Question: In the following code I have a function which returns an image cropped to a centered circle of a certain radius. Then I perform fourier-tranformation of an image, and reverse fourier-transformation again, to restore the image, which works fine.
Then I have calculated, that a centered circle with radius of 43 of the energy spectrum (excluded here) will yield 99% of the energy of the original image. But when I try to apply my function "imgRadius" to the amplitude-spectrum (the fourier-transformed image), and then perform inverse-fourier-tranformation on that image, I get this weird upside-down overlap of the original image.
'''
def imgRadius(img, radius):
result = np.zeros(img.shape,np.float64)
centerX = (img.shape[0])/2
centerY = (img.shape[1])/2
for m in range(img.shape[0]):
for n in range(img.shape[1]):
if math.sqrt((m-centerX)**2+(n-centerY)**2) < radius:
result[m,n] = img[m,n]
return result
imgpath = directory+"NorbertWiener.JPG"
img = cv.imread(imgpath, cv.IMREAD_GRAYSCALE)
norm_image = cv.normalize(img, None, alpha=0, beta=1, norm_type=cv.NORM_MINMAX, dtype=cv.CV_32F)
amp = (np.fft.fftshift(np.fft.fft2(norm_image)))
amp_log = np.log(np.abs(amp))
norm_amp = cv.normalize(amp_log, None, alpha=0, beta=1, norm_type=cv.NORM_MINMAX, dtype=cv.CV_32F)
restoredAMP = np.abs(np.fft.ifft2(np.fft.ifftshift(amp)))
radamp = imgRadius(norm_amp,43)
rest99 = np.abs(np.fft.ifft2((imgRadius(amp,43))))
plt.subplot(231),plt.imshow(norm_image, "gray", vmin=0, vmax=1),plt.title('Image')
plt.xticks([]), plt.yticks([])
plt.subplot(232),plt.imshow(norm_amp, "gray", vmin=0, vmax=1),plt.title('Amplitude')
plt.xticks([]), plt.yticks([])
plt.subplot(233),plt.imshow(restoredAMP, "gray", vmin=0, vmax=1),plt.title('Restored from amplitude')
plt.xticks([]), plt.yticks([])
plt.subplot(235),plt.imshow(rest99, "gray", vmin=0, vmax=1),plt.title('Restored from r=43')
plt.xticks([]), plt.yticks([])
plt.subplot(234),plt.imshow(radamp, "gray", vmin=0, vmax=1),plt.title('Amplitude r=43')
plt.xticks([]), plt.yticks([])
plt.show()
'''

Does it somehow have anything to do with the fact that I use absolute values? I don't see how I should be able to plot the image without getting rid of the imaginary parts of the images, but I can see how maybe some information gets lost in the inverse fft.
I just don't get why I don't get problems when performing IFFT on the original amplitude spectrum.
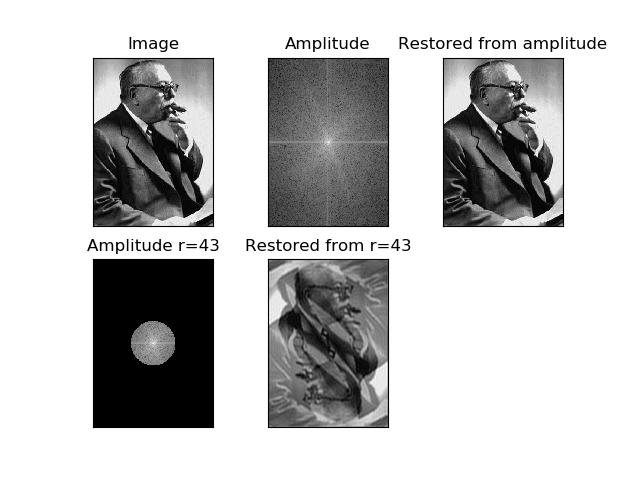
Answer: The problem happens here:
'''
def imgRadius(img, radius):
result = np.zeros(img.shape,np.float64)
'''
You are creating a real-valued array, and copying over the complex values. Likely either the real component or the magnitude is written to the array. In any case, the complex-valued frequency domain data becomes real-valued. The inverse transform is a symmetric matrix.
To solve the problem, initialize 'result' as a complex-valued array.
After this, make sure to use the real component of the inverse transform, not the magnitude, as <URL>.